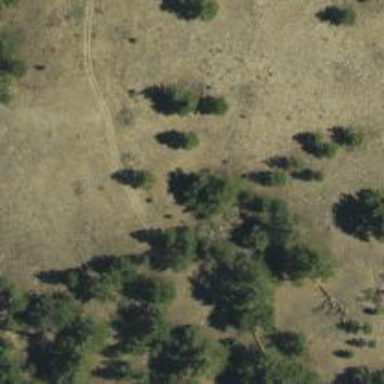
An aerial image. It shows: Path.